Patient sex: M
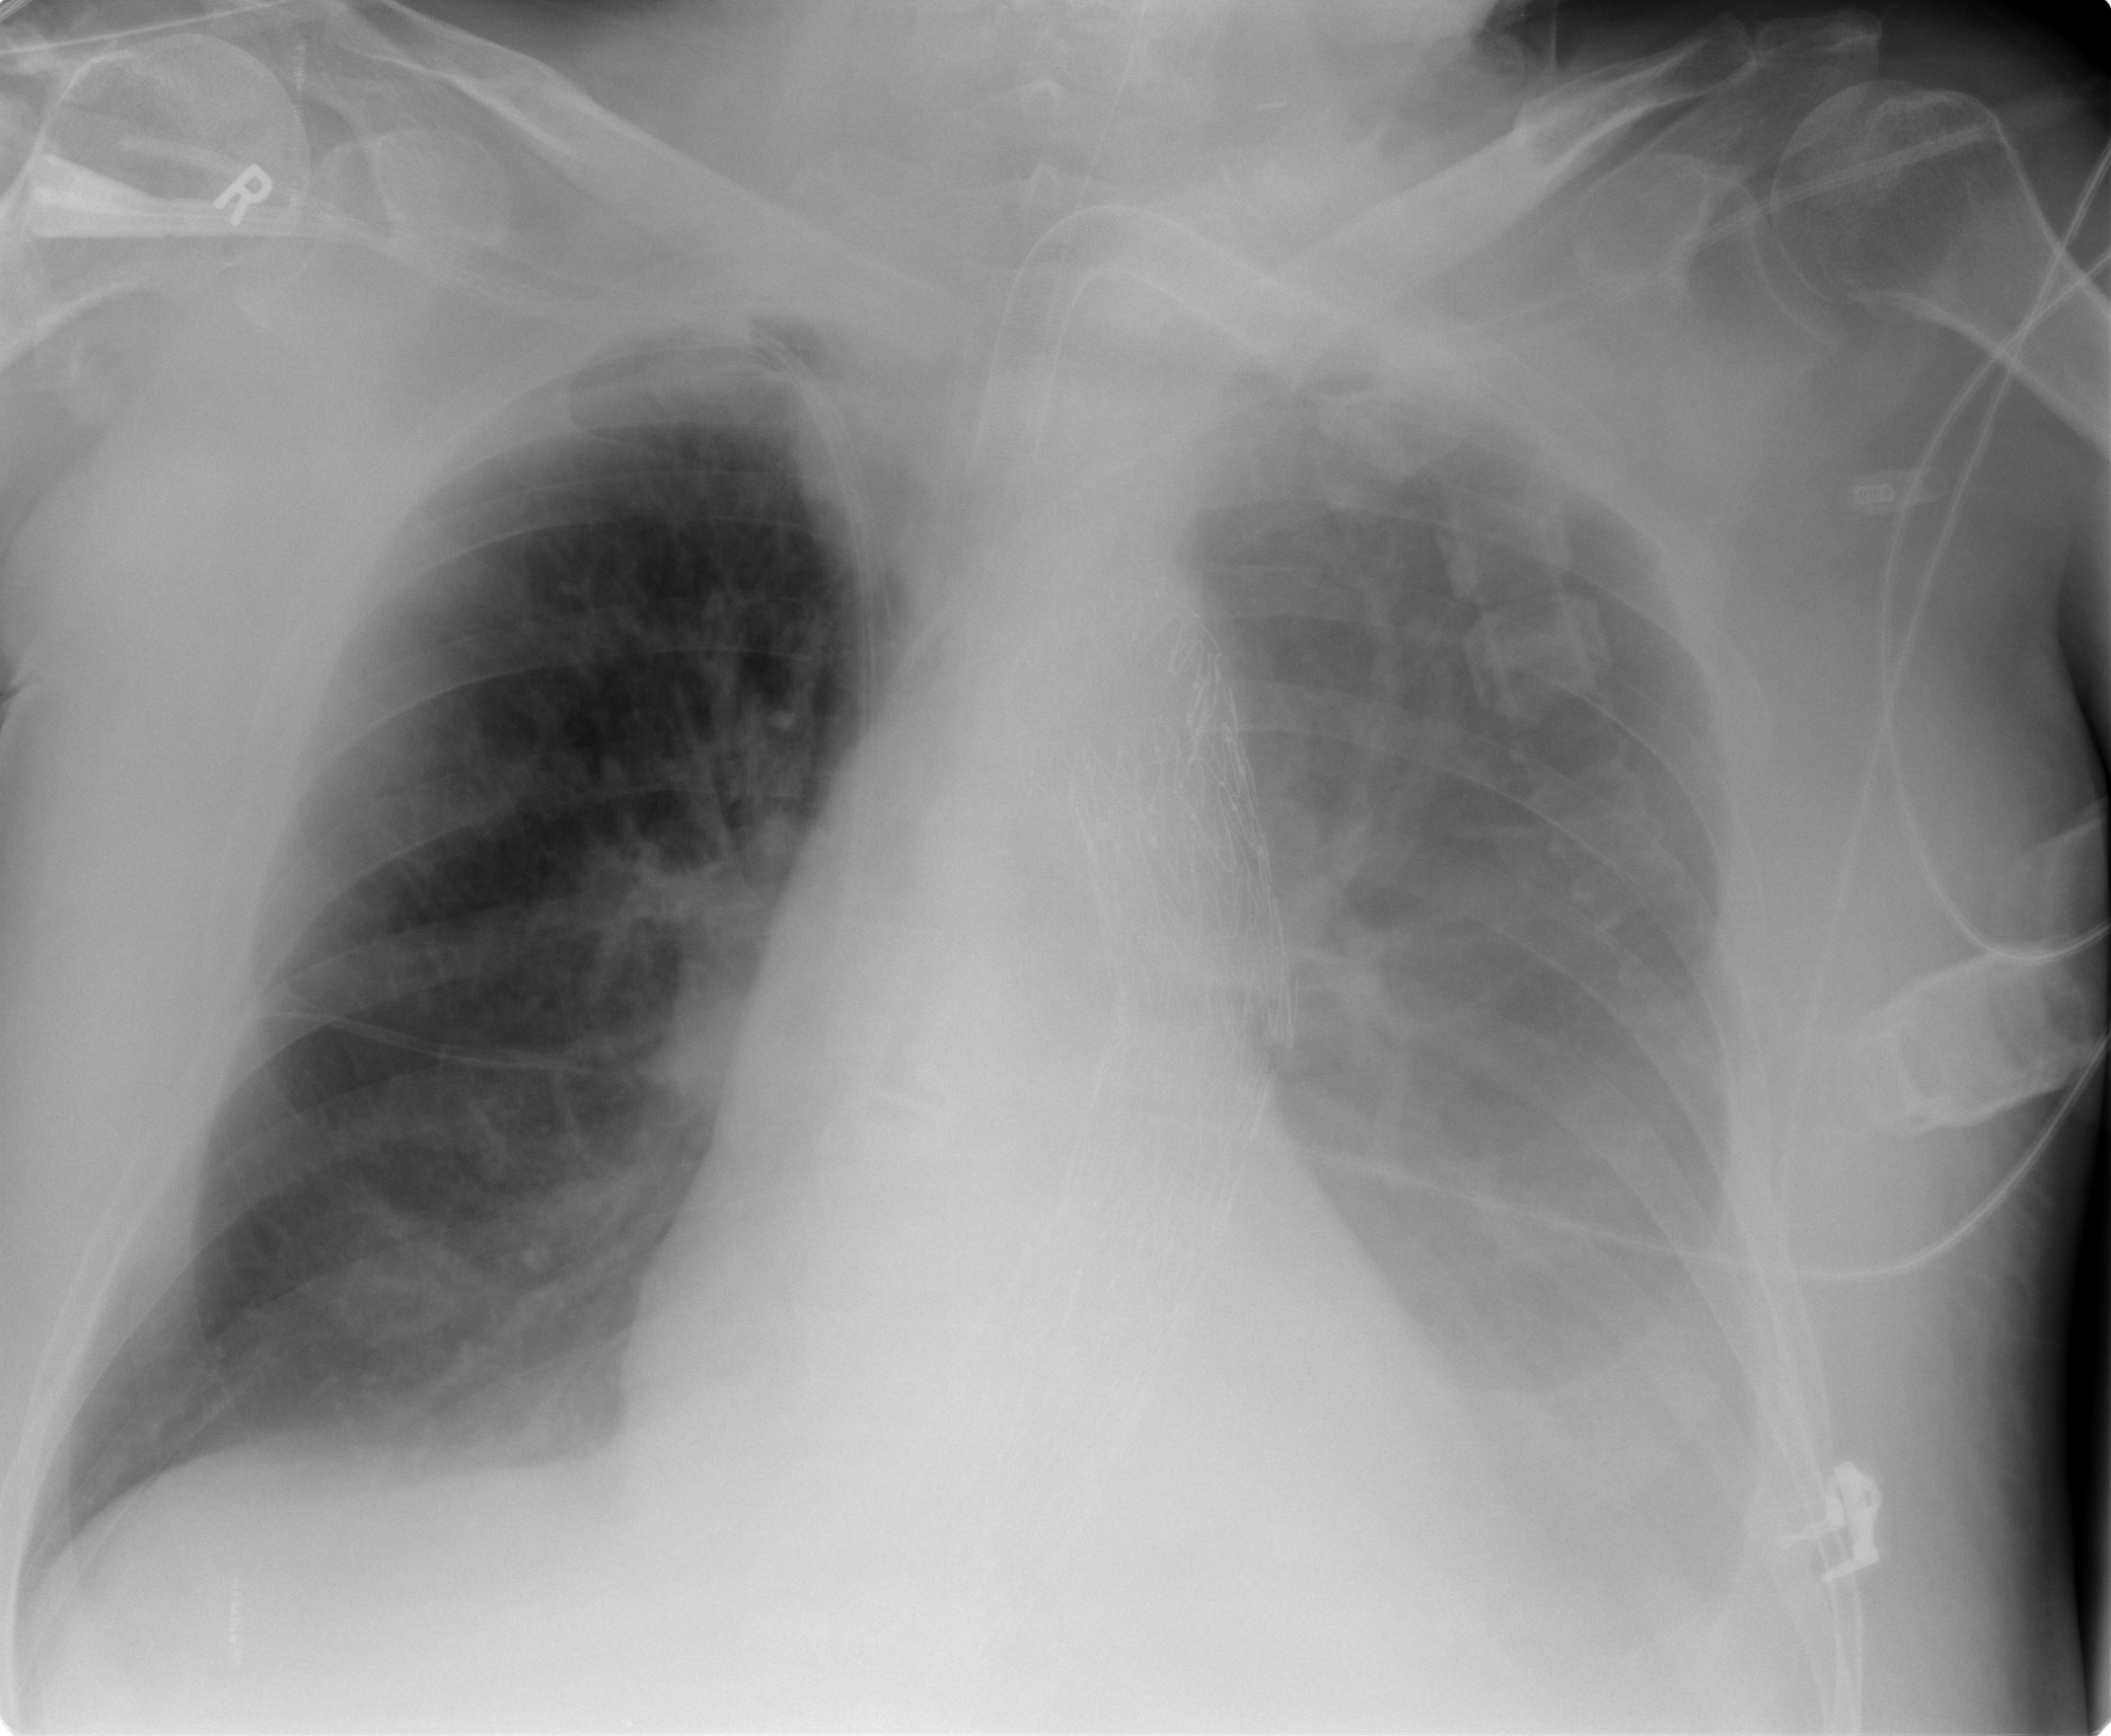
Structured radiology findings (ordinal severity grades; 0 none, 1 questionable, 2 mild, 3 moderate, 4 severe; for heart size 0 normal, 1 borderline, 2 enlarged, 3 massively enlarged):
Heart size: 1
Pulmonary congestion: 0
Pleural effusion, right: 0
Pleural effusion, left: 2
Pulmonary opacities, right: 0
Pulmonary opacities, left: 0
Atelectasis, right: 1
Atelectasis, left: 2